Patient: sex F, age 62
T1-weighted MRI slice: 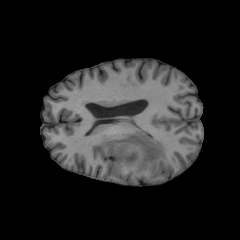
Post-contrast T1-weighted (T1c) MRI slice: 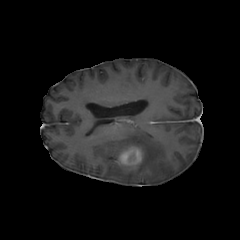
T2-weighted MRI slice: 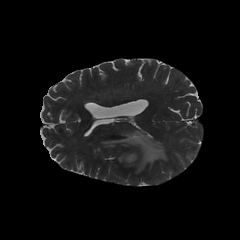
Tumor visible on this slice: yes
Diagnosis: Glioblastoma, IDH-wildtype
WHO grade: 4